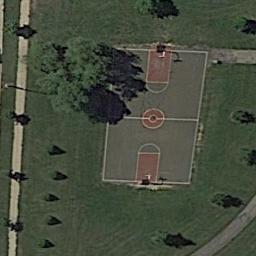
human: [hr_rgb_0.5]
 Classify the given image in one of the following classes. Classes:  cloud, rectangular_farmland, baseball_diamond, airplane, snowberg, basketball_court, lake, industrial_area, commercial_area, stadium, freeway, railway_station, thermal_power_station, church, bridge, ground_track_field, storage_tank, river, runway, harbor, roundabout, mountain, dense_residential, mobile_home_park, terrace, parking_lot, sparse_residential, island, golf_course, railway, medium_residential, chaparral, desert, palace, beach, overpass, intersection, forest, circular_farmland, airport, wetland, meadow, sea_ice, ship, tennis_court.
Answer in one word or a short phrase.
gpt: basketball_court